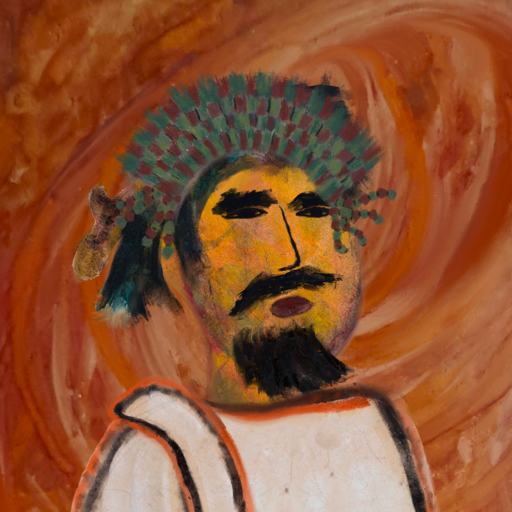
Background: Pious_Lady, Head And Neck Side: Gypsy_Mother, Face Side: Mosgoul, Bust: Roy_Bahadur, Hair Side: Pipe, Head Accessory: After_Raid_Crown, Second Necklace: Blank, Necklace: Blank, Baby: Blank